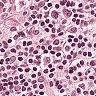
Metastatic tissue present: no